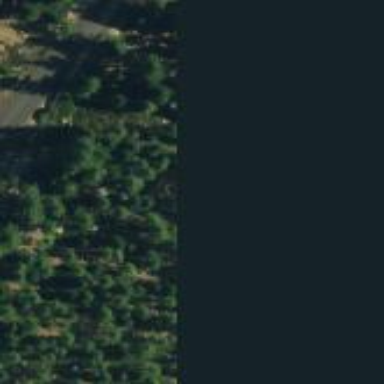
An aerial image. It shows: Forest with evergreen needle-leaved trees.